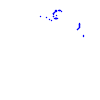
Particle: kaon